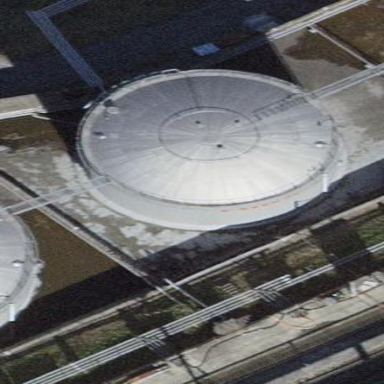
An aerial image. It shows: Storage tank building.